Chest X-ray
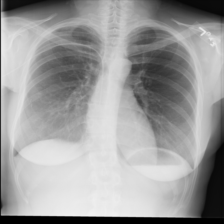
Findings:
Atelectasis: negative
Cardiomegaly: negative
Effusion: negative
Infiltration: negative
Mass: negative
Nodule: negative
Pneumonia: negative
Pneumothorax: negative
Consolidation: negative
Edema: negative
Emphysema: negative
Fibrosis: negative
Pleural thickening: negative
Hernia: negative